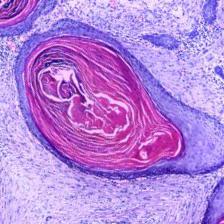
Diagnosis: OSCC